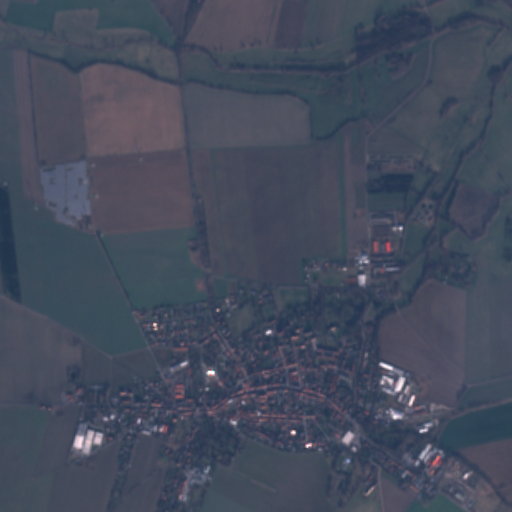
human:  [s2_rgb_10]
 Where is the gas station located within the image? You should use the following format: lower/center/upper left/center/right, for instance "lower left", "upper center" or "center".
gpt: The gas station is located in the lower left of the image.
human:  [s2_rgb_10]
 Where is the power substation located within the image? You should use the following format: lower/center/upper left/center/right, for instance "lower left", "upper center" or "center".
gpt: The power substation is located in the center right of the image.
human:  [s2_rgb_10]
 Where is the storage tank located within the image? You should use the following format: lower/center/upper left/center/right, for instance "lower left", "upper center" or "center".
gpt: The storage tank is located in the center right of the image.
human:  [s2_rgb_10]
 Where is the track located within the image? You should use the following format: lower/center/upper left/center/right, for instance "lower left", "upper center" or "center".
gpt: The track is located in the center right of the image.
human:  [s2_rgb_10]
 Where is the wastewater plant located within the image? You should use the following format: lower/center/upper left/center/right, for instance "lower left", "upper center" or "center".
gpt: The wastewater plant is located in the center right of the image.
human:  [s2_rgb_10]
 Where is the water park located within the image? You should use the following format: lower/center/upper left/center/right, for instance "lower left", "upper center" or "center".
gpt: The water park is located in the lower right of the image.
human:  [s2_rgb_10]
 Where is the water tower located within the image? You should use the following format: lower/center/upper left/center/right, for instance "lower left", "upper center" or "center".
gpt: The water tower is located in the lower left of the image.
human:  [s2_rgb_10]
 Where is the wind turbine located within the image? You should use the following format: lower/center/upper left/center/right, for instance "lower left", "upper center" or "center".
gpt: The wind turbine is located in the upper left of the image.
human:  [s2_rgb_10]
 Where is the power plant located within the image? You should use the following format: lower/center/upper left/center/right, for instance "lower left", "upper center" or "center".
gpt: There is no power plant in the image.